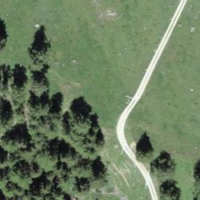
EUNIS habitat code: 26
Species observed at this site:
Gentianella campestris